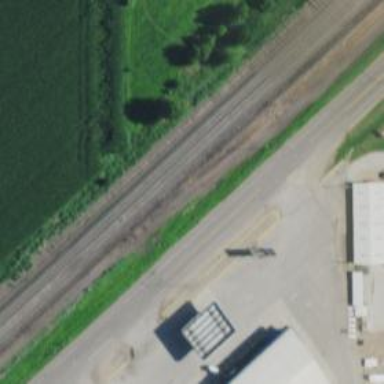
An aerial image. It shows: Rail spur service.